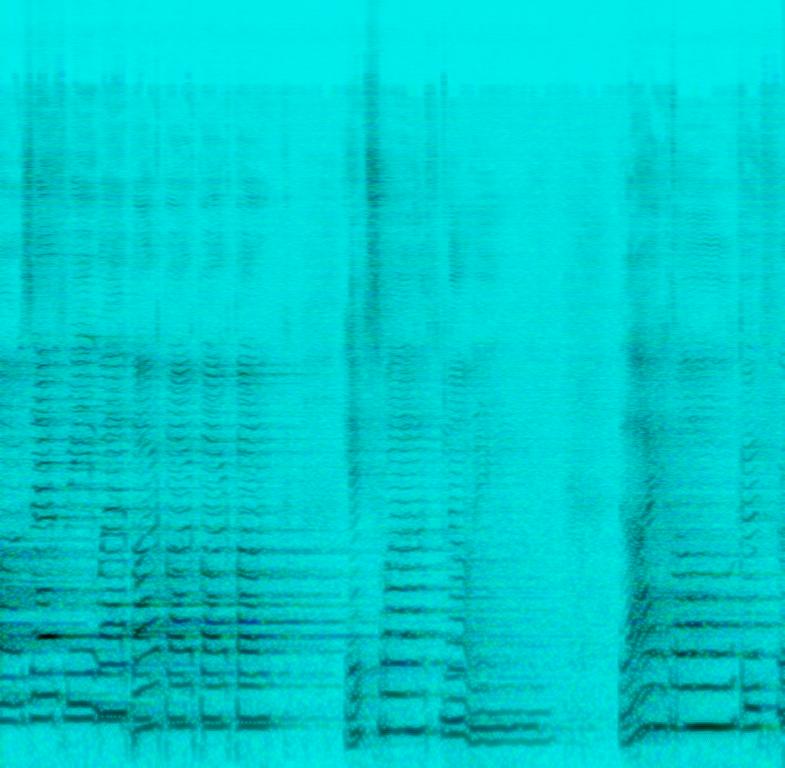
This audio contains a male voice singing a harmony with another voice both in the mid to higher register. Then a e-piano comes in playing a minor chord. This song may be playing live during a concert.